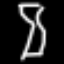
Label: hourglass